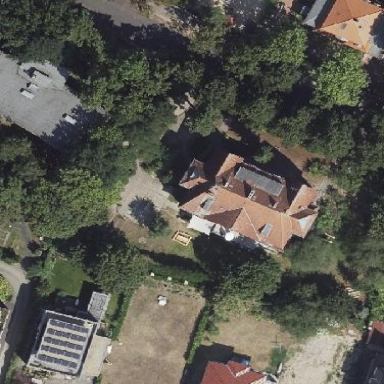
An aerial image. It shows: Residential building used as hostel for tourists.